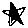
Label: star